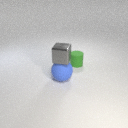
large blue rubber sphere to the left of small green rubber cylinder